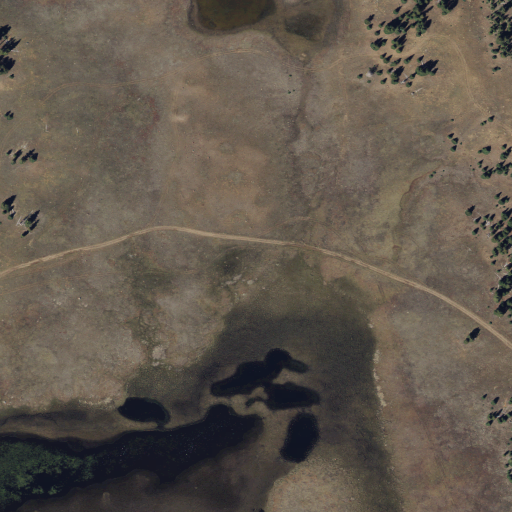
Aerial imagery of plain(s) in Utah named Stink Flats containing grassland, shrub, herbaceous wetlands, woody wetlands, evergreen forest, and open water